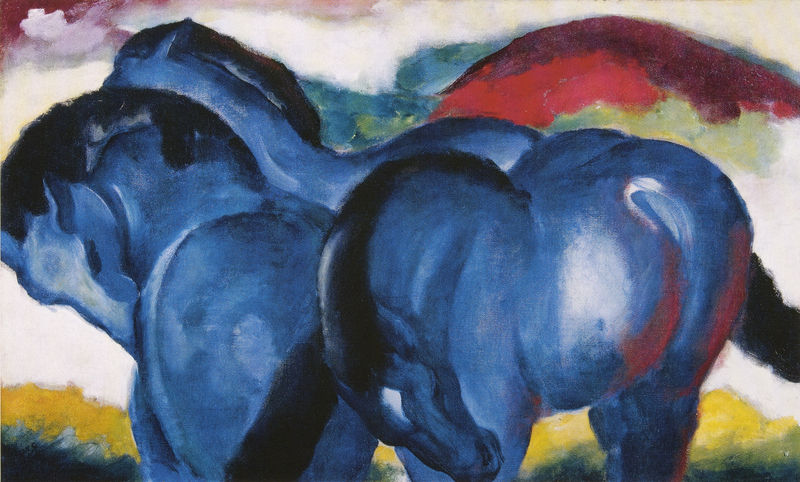
Titel: Die kleinen blauen Pferde
Künstler: Franz Marc
Standort: Stuttgart
Institution: Staatsgalerie
Schlagwörter: berg, blau, gemälde, himmel, kopf, weiß, wolken, gelb, grün, kubismus, landschaft, braun, köpfe, licht, ohr, rücken, schwarz, gras, rot, tier, tiere, wiese, wolke, expressionismus, augen, stehen, hügel, natur, sonne, auge, drei, ohren, pferd, pferde, reiter, mähne, schwanz, schweif, biegung, abstrakt, gebirge, modern, farbe, herde, klein, bücken, popo, franz, rückansicht, schweife, blauer reiter, chagall, hinterteil, franz marc, marc, blaue reiter, der blaue reiter, blaue, augena, blaue pferde, pferdchen, pferdeherde, u, marc franz, pferdepopo, raubkunst